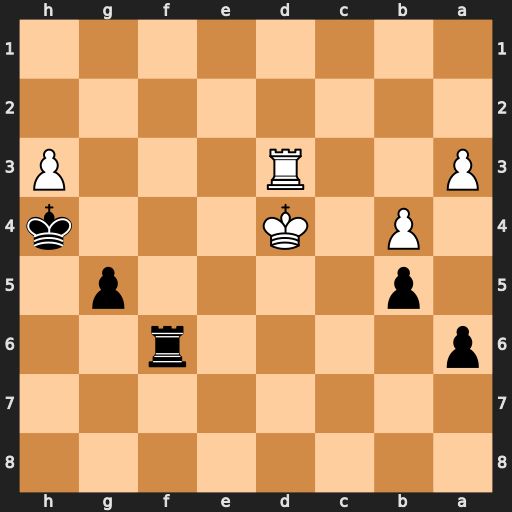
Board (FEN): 8/8/p4r2/1p4p1/1P1K3k/P2R3P/8/8
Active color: b
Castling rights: -
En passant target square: -
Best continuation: Rd6+ Ke3 Rxd3+